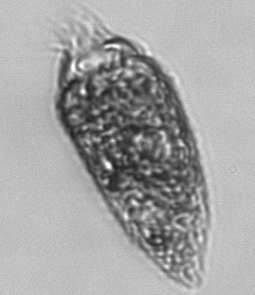
Label: Strombidium_conicum